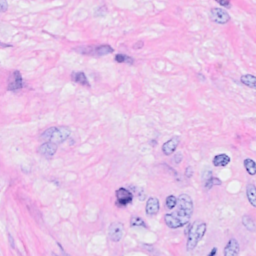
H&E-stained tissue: Breast